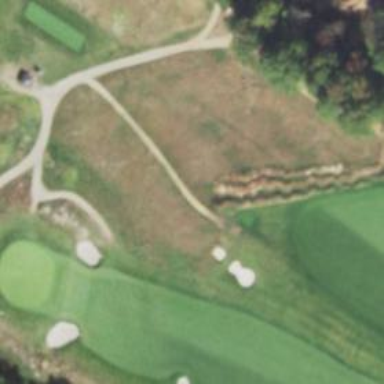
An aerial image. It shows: Path for both road and golf.